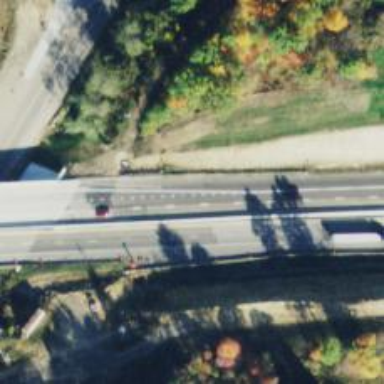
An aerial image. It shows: Motorway junction.